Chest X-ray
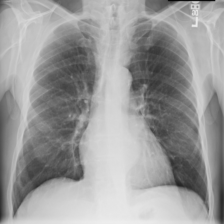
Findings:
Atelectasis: negative
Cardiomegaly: negative
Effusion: negative
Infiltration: negative
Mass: negative
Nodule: negative
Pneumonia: negative
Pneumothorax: negative
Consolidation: negative
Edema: negative
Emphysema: negative
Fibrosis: negative
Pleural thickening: negative
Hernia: negative